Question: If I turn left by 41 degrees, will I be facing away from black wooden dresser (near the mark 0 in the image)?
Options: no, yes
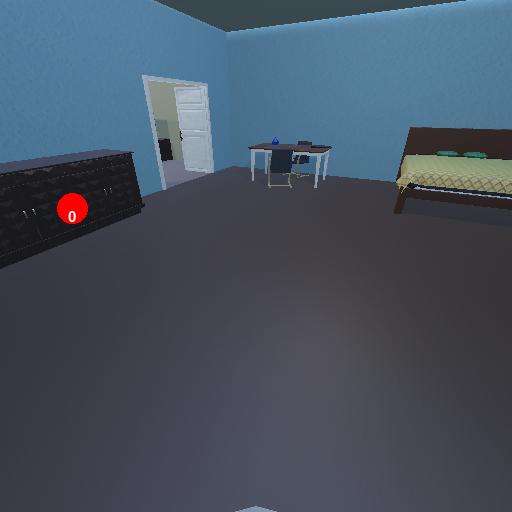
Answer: no